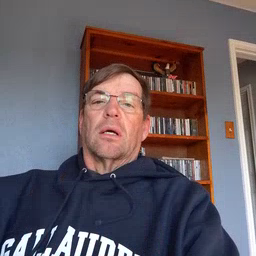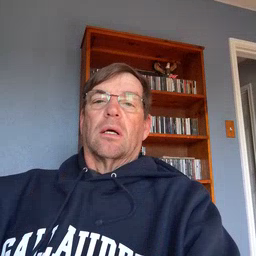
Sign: cheek